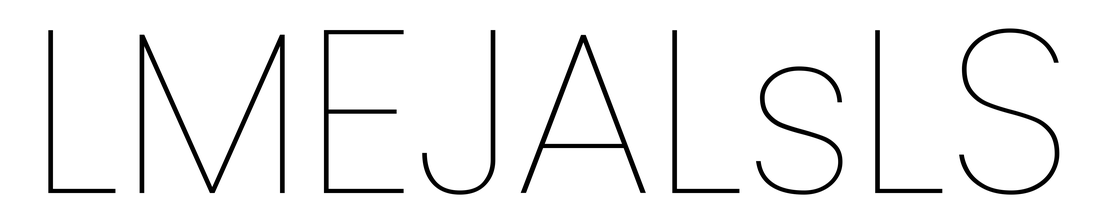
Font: Poppins-Thin